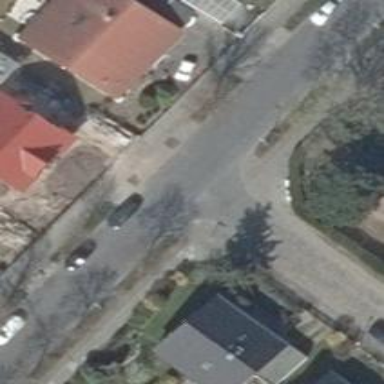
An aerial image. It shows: Unmarked crossing on the road.